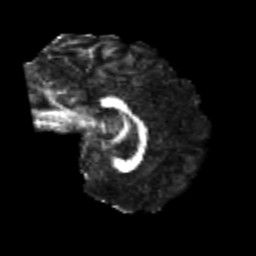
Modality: FA
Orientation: sagittal
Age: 21
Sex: female
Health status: healthy
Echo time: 0.074 s